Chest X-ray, AP view. Patient: 48 years old, sex M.
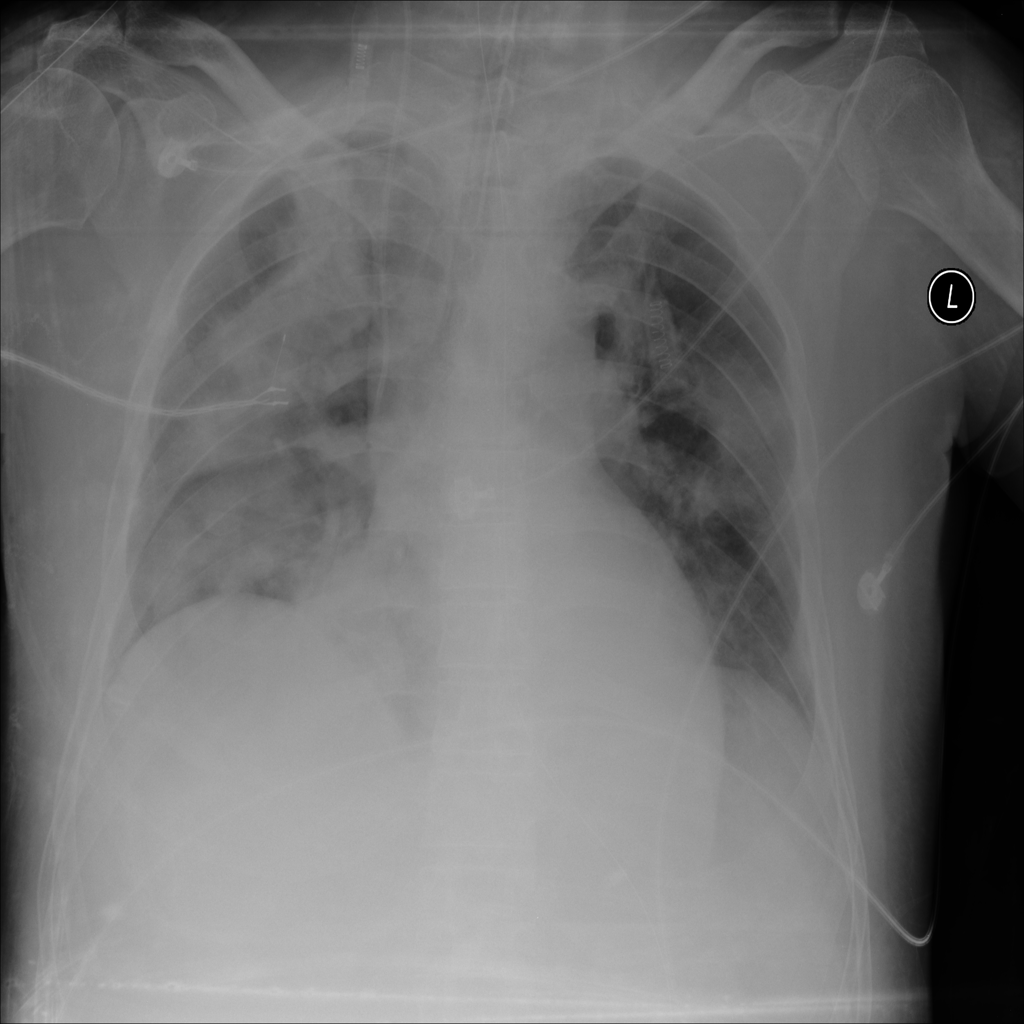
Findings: Consolidation